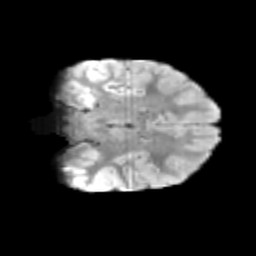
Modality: T2w
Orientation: coronal
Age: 13
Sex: male
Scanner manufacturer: siemens
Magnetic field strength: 3 T
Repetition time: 3.8 s
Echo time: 0.07 s